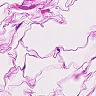
Metastatic tissue present: no